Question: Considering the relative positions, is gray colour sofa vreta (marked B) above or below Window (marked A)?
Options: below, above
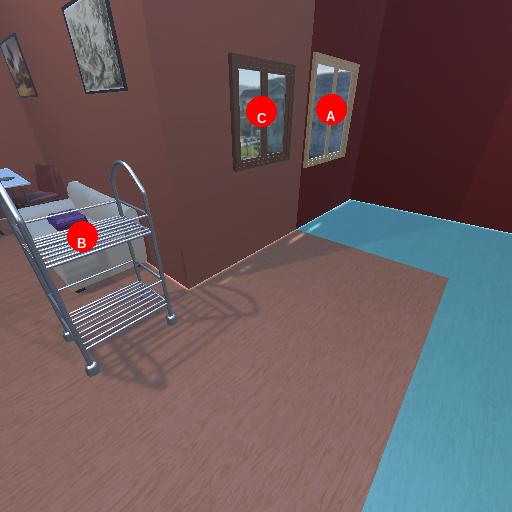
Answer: below